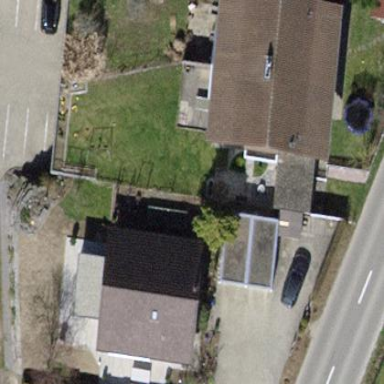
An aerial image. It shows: Semidetached house with gabled roof.